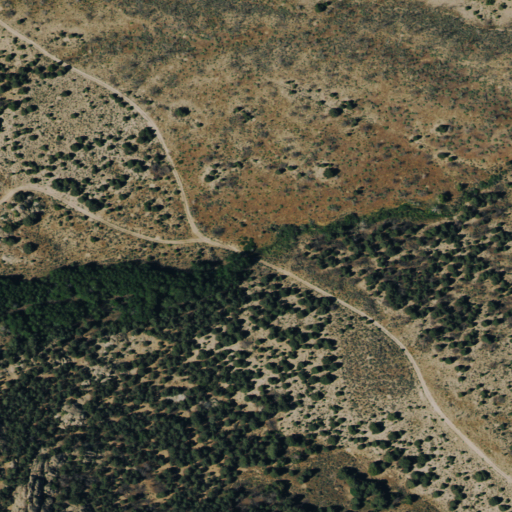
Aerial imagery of valley in Nevada named Ferrys Canyon containing evergreen forest and shrub